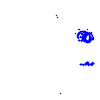
Particle: kaon